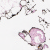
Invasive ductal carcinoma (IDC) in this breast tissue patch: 0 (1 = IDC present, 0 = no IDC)